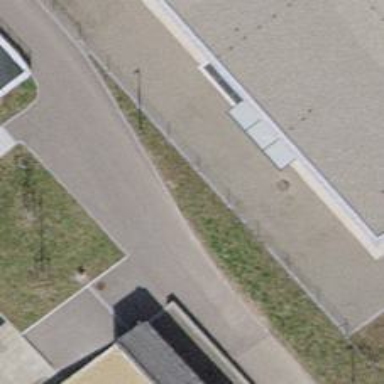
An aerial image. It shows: Bicycle parking area.